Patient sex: F
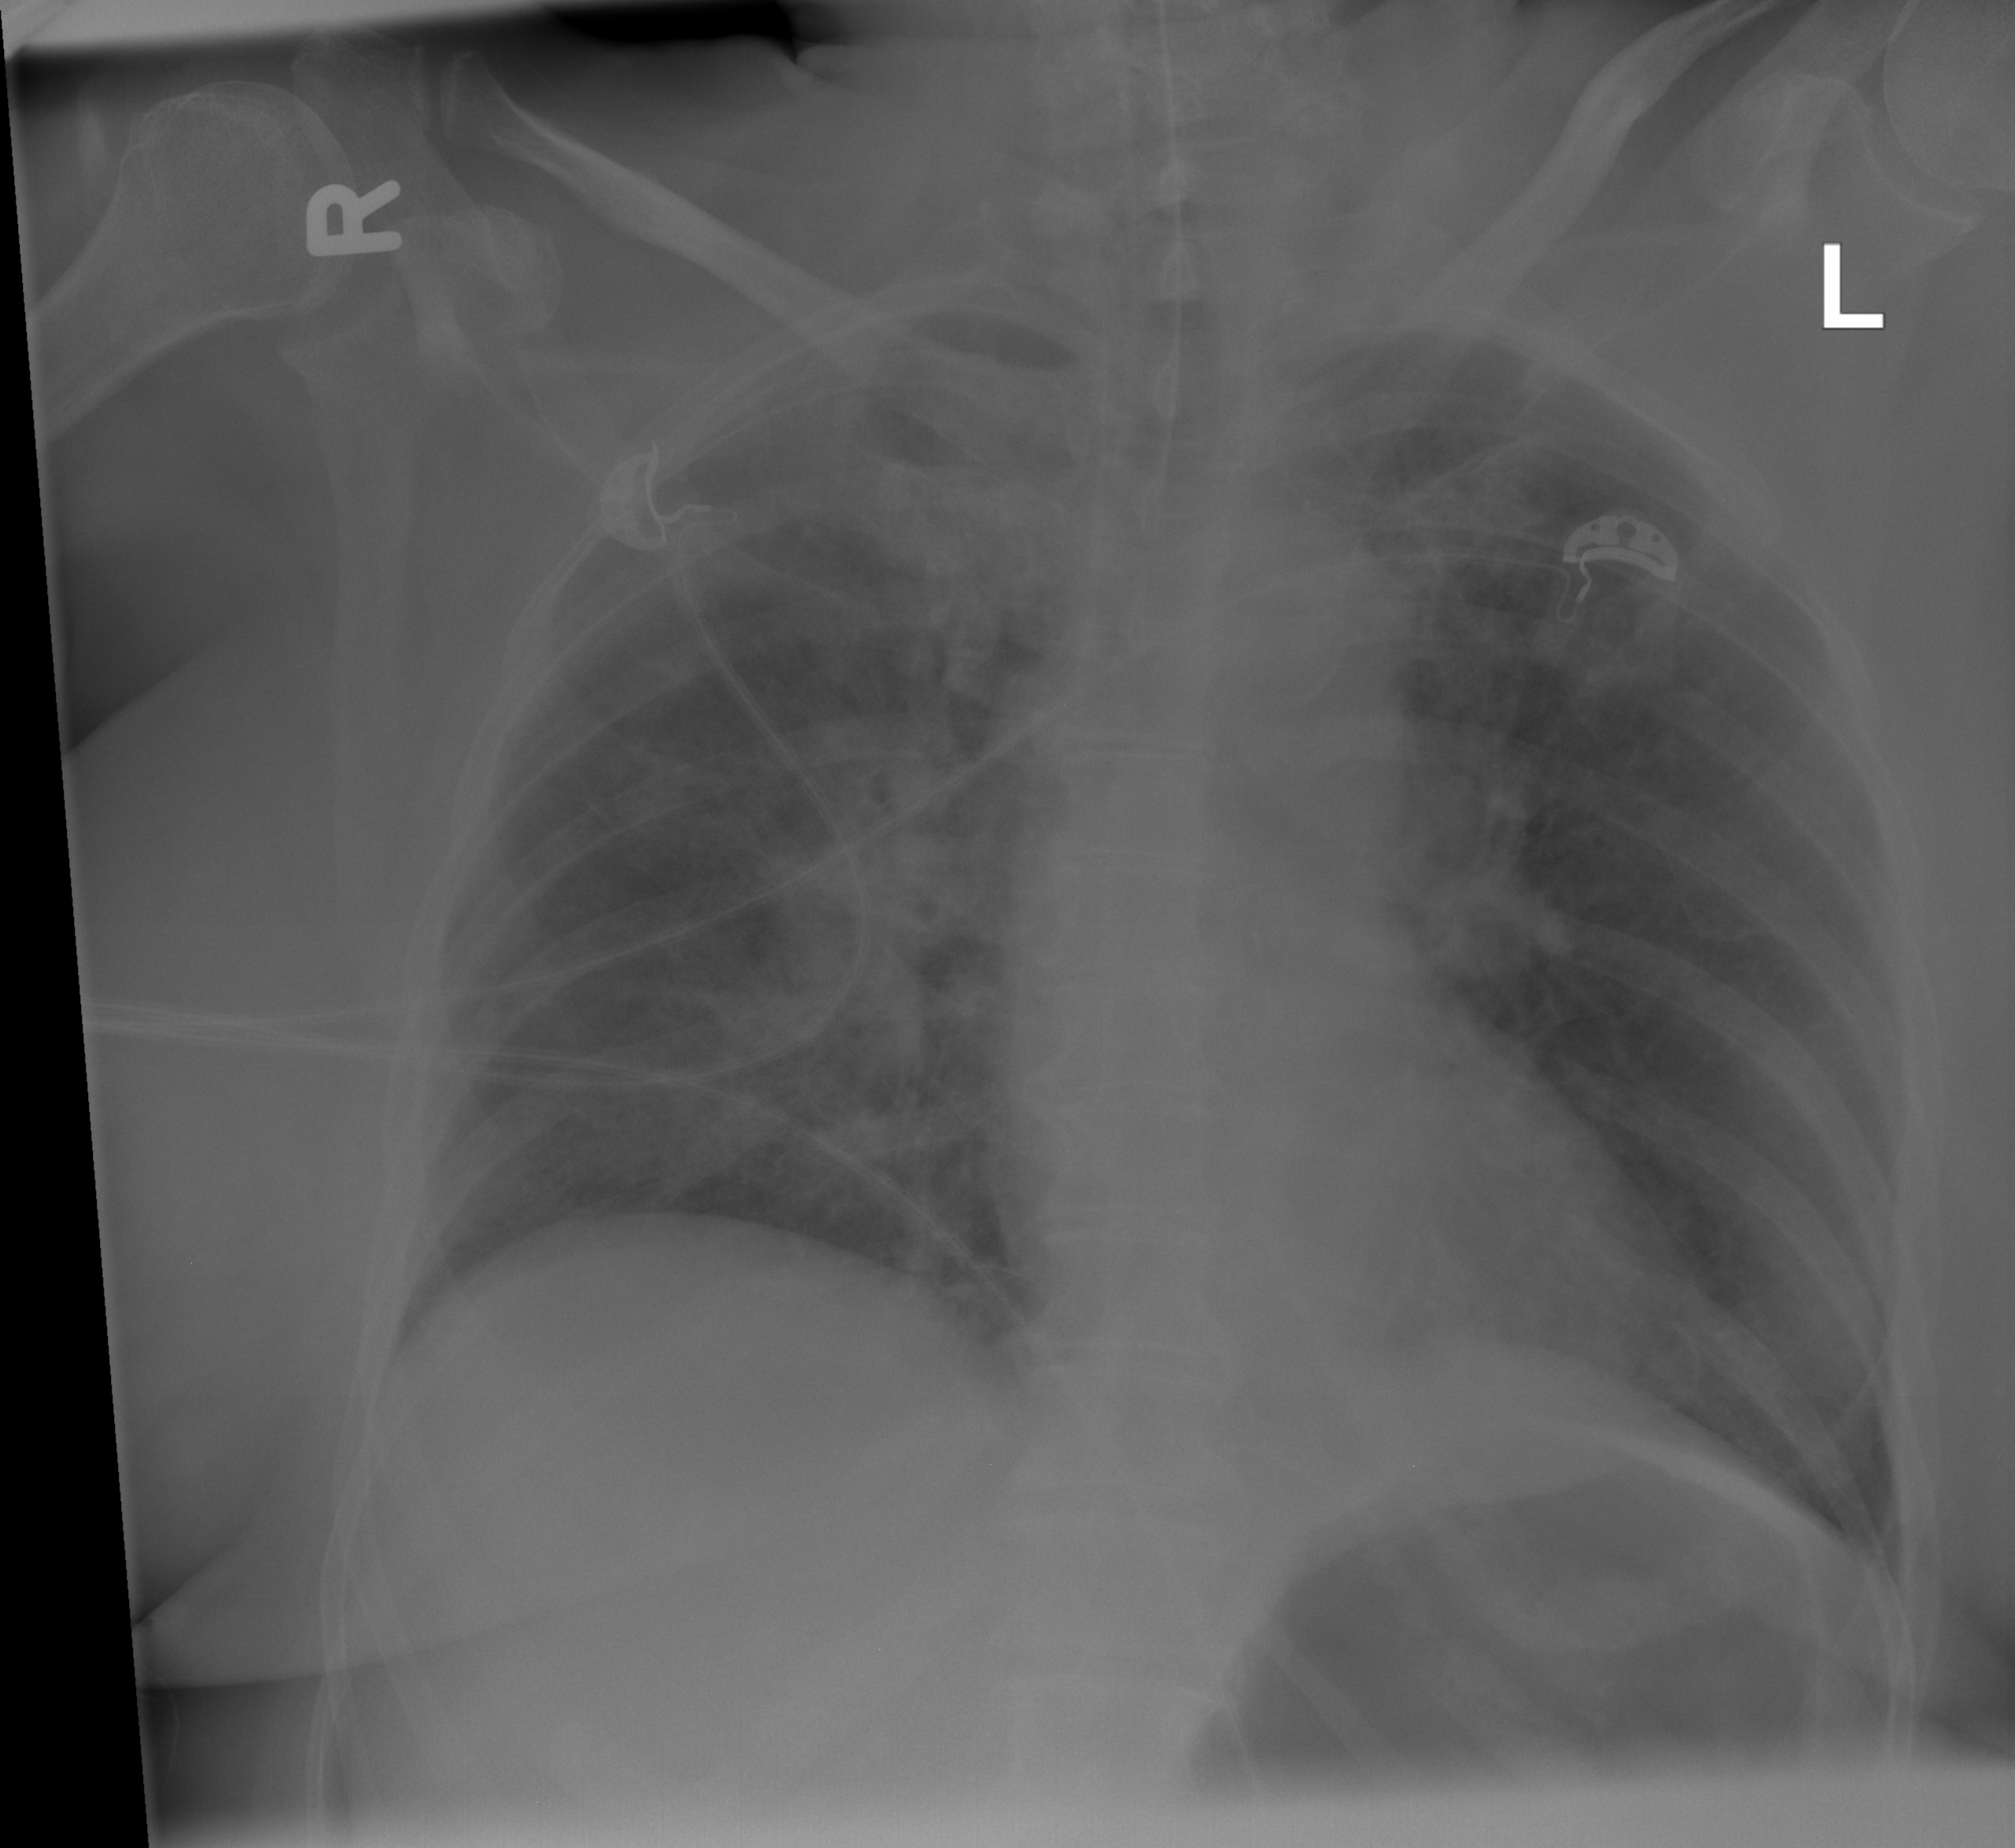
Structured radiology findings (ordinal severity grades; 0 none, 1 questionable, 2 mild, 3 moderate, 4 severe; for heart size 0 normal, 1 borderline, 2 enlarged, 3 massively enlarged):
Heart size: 0
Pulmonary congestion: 3
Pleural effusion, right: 0
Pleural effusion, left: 0
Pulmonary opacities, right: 3
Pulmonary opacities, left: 1
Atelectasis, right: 0
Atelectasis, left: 0